Brain MRI, t1w sequence, axial 2D slice.
Patient: age 30, sex F, weight 75 kg, height 1.7 m
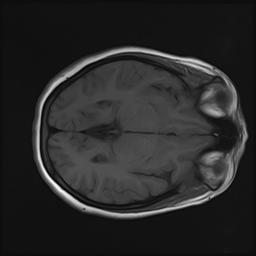